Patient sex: M
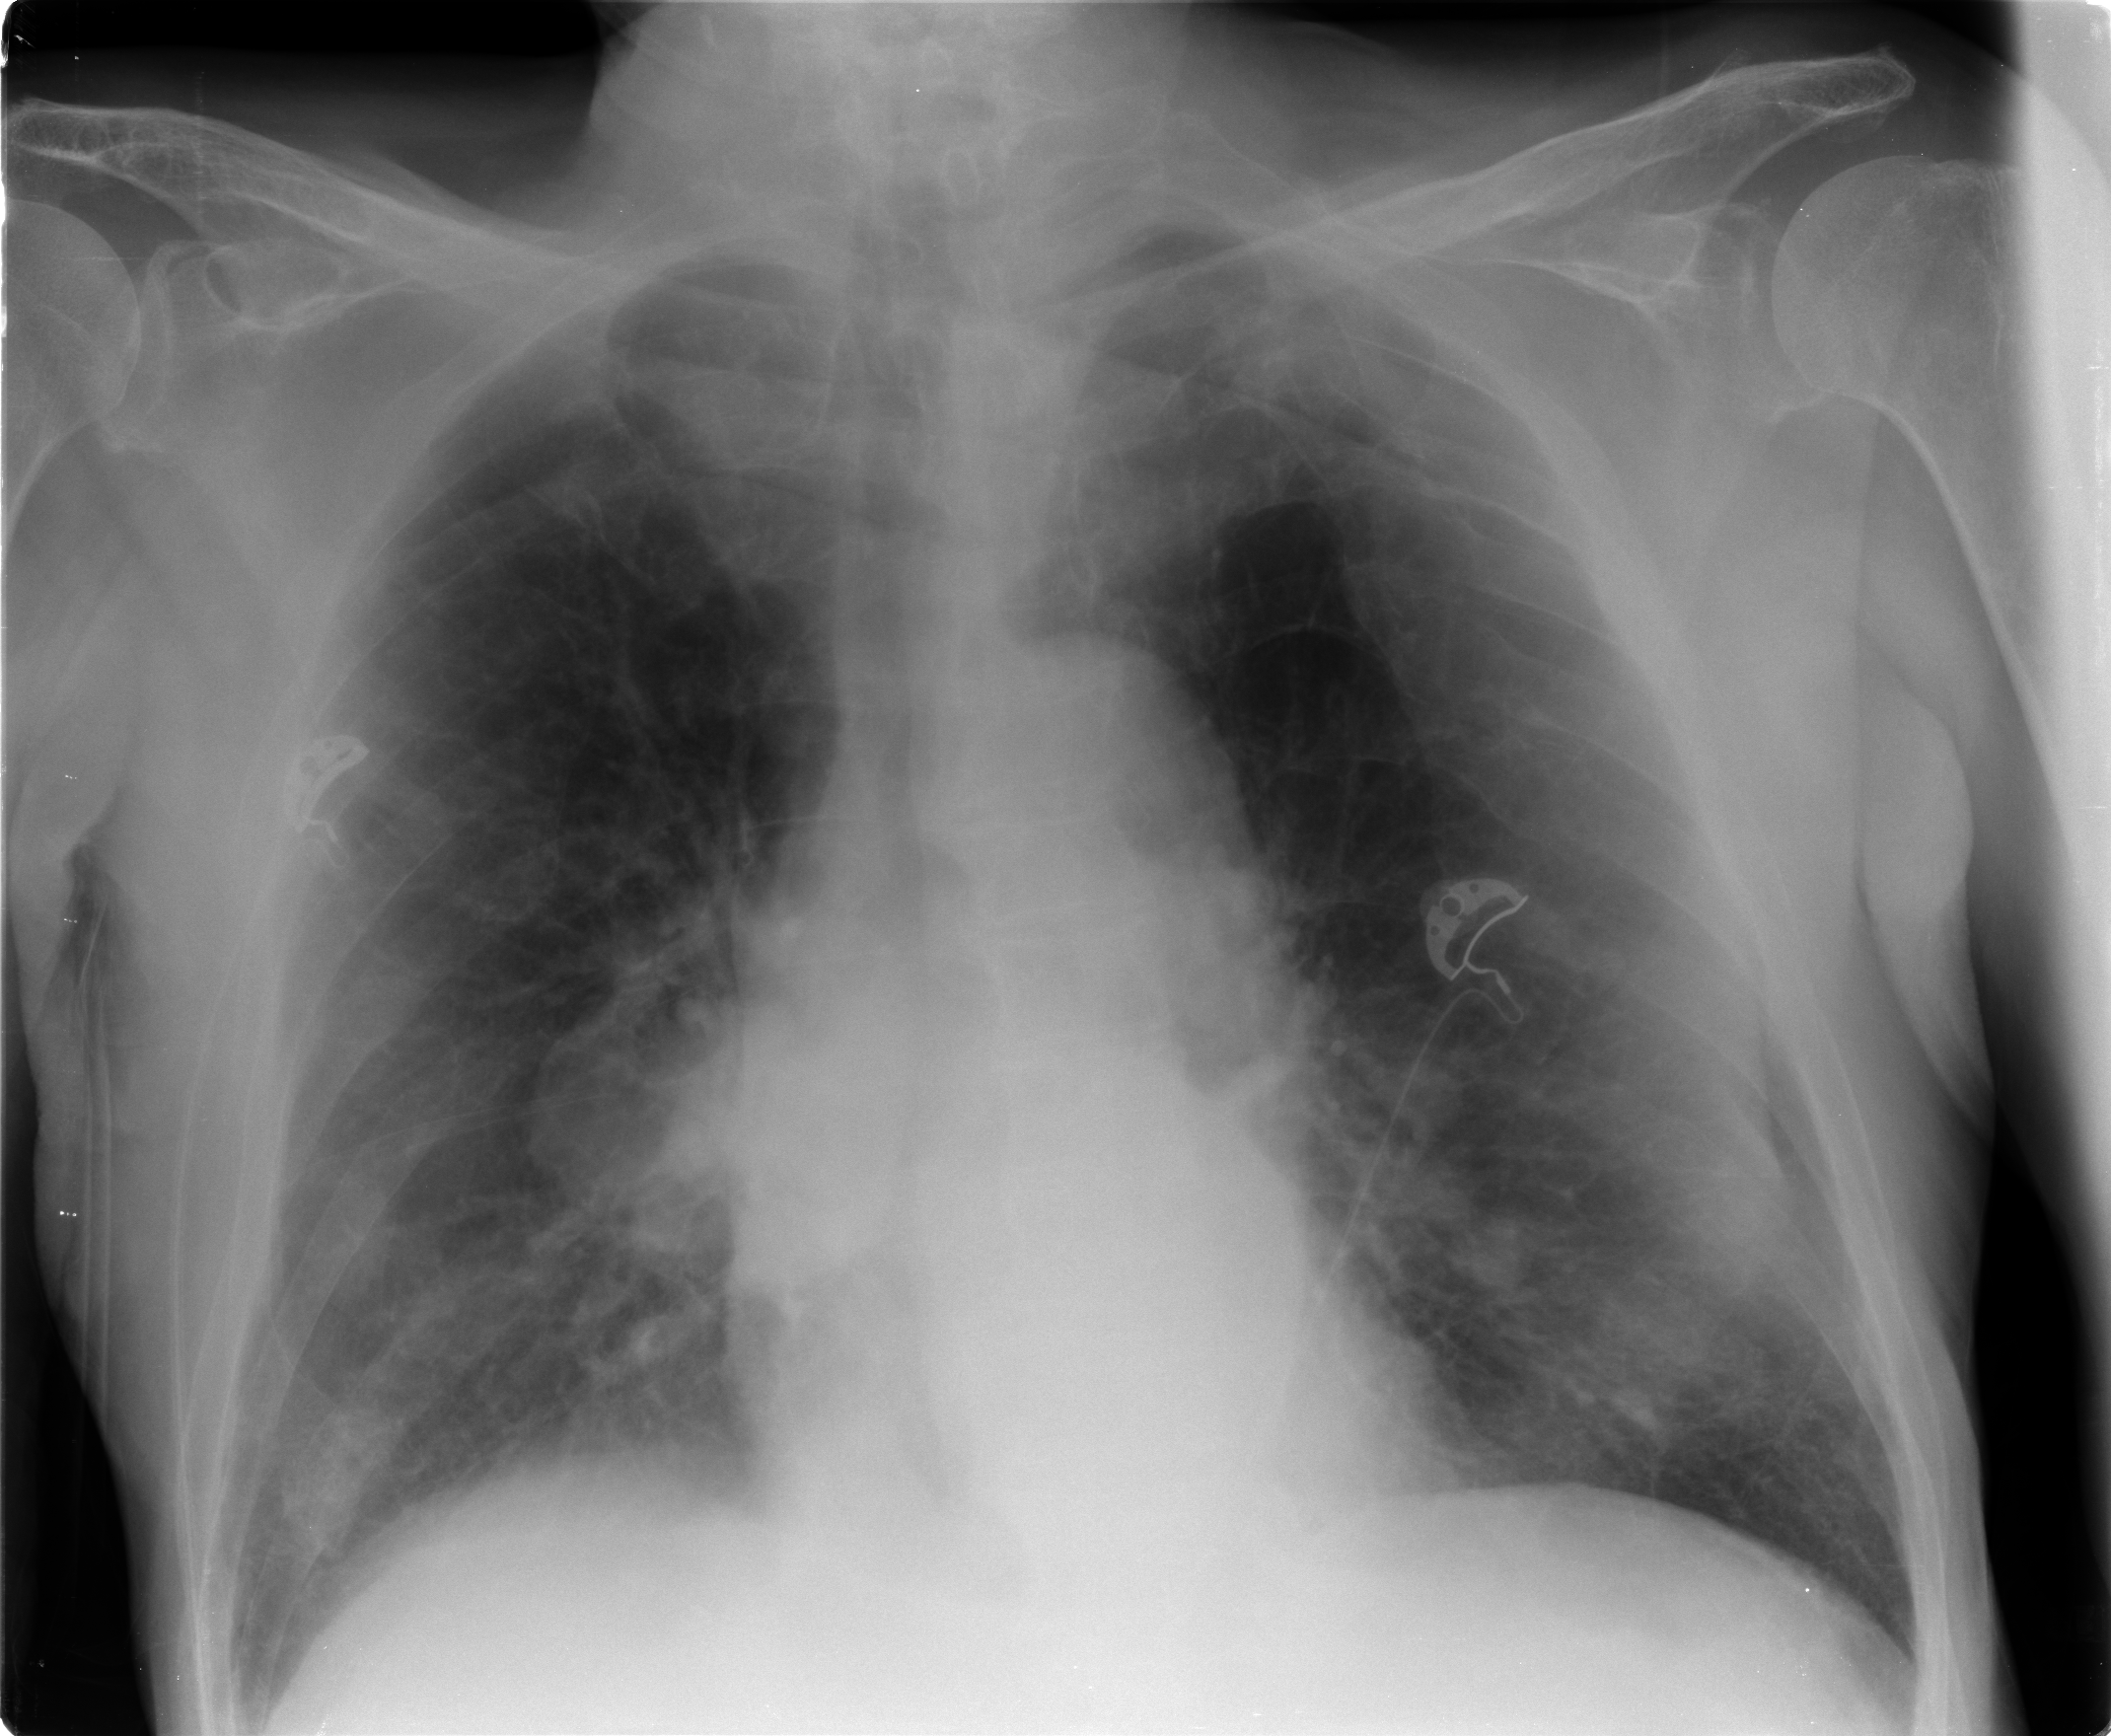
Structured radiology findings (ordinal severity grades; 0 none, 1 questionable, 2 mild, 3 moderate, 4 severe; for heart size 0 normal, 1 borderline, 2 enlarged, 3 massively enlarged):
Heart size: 0
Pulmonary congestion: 0
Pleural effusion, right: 0
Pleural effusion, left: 0
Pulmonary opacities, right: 0
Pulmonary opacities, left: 0
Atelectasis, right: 2
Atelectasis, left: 0